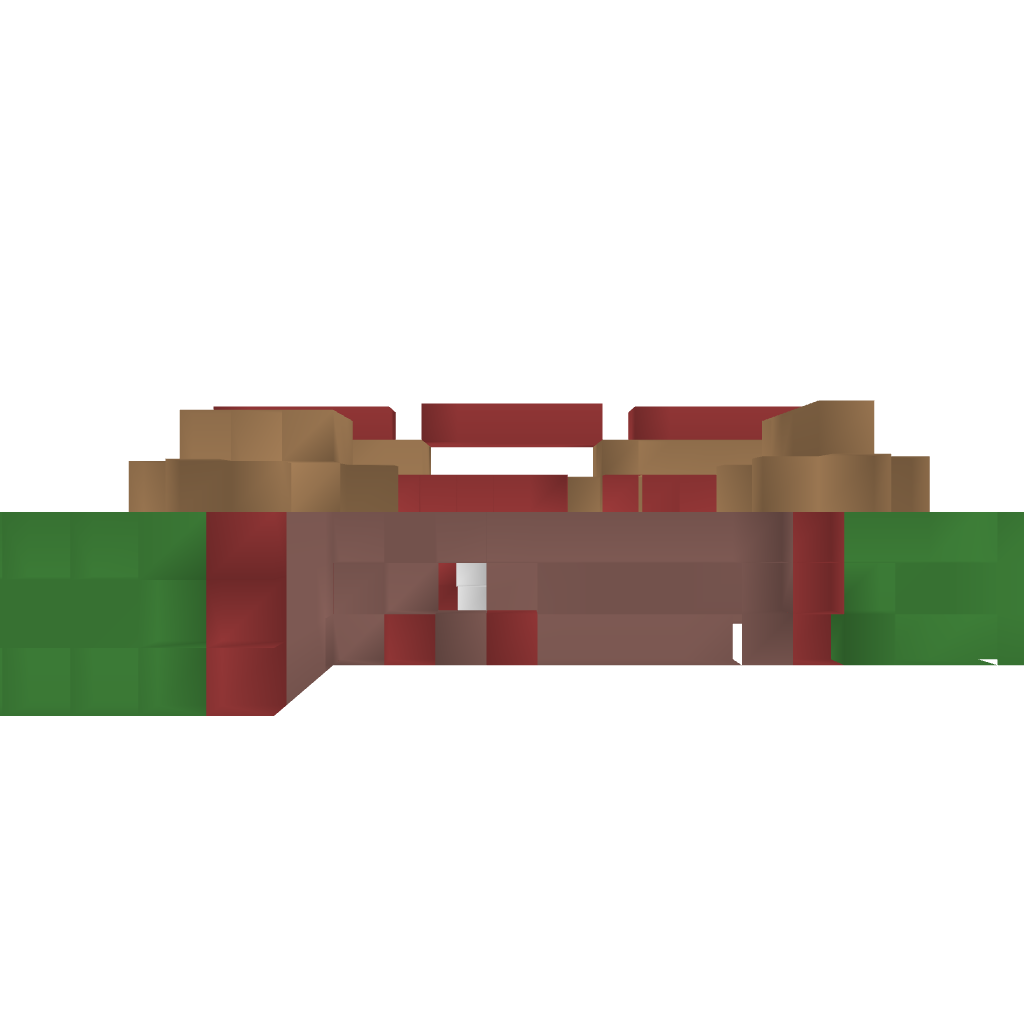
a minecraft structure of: dog stable bad low quality